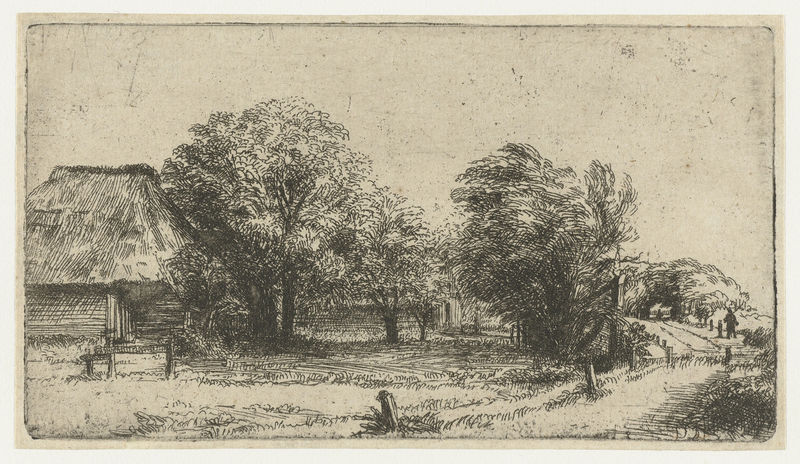
Titel: Boomgaard met een schuur
Standort: Amsterdam
Institution: Rijksmuseum
Schlagwörter: baum, haus, weg, print, man, tree, field, house, nature, roof, trees, grass, path, road, drawing, paper, black and white, pen, wind, fence, person, rural, ink, hut, lines, farm, home, cottage, strodach, scenery, shed, reed, thatch, thatched, fenceposts, 나무, 바람, 오두막